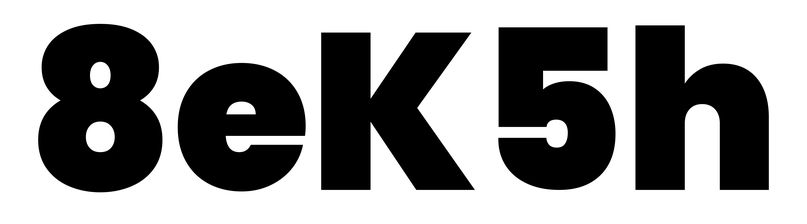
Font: Poppins-Black